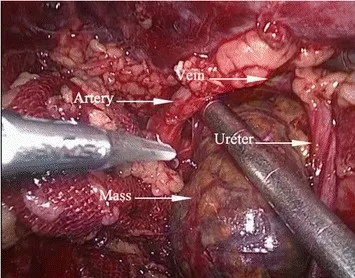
The real time image of the ectopic adrenal tumor during the operation.
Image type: medical_photograph (other_medical_photograph)